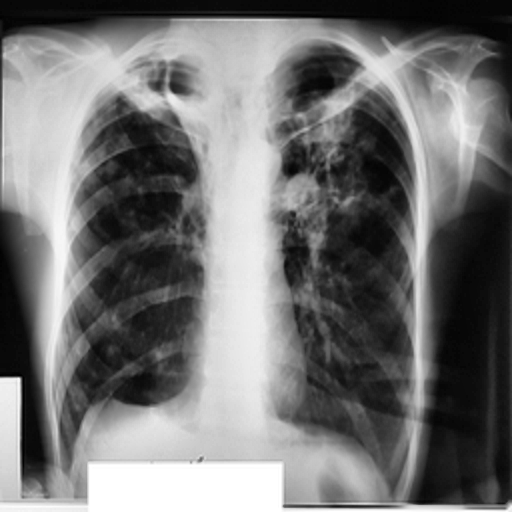
Finding: TUBERCULOSIS